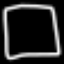
Label: square